【题型】填空题　【知识点】平面几何　【难度】easy
在$\triangle ABC$中，$\angle BAC=60^\circ$，$AB=2$，$BC=\sqrt{6}$，$\angle BAC$的角平分线交$BC$于$D$，则$AD=$\underline{\quad\quad}.
【解答】

\noindent \textbf{【答案】} $\boldsymbol{2}$

\vspace{0.3cm}
\noindent \textbf{【详解】} 如图所示：记$AB=c$，$AC=b$，$BC=a$，

\vspace{0.2cm}
\noindent 方法一：由余弦定理可得，$2^2+b^2-2\times2\times b\times\cos60^\circ=6$，因为$b>0$，解得：$b=1+\sqrt{3}$，

\vspace{0.1cm}
\noindent 由正弦定理可得，$\dfrac{\sqrt{6}}{\sin60^\circ}=\dfrac{b}{\sin B}=\dfrac{2}{\sin C}$，解得：$\sin B=\dfrac{\sqrt{6}+\sqrt{2}}{4}$，$\sin C=\dfrac{\sqrt{2}}{2}$，

\vspace{0.1cm}
\noindent 因为$1+\sqrt{3}>\sqrt{6}>\sqrt{2}$，所以$C=45^\circ$，$B=180^\circ-60^\circ-45^\circ=75^\circ$，

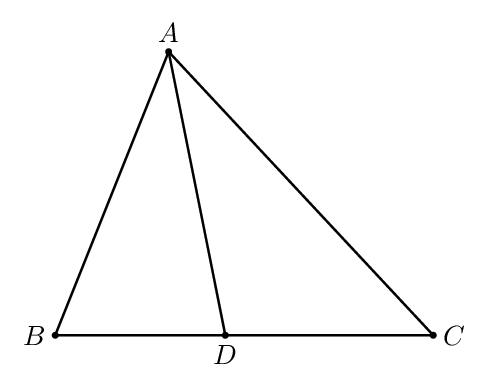